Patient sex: F
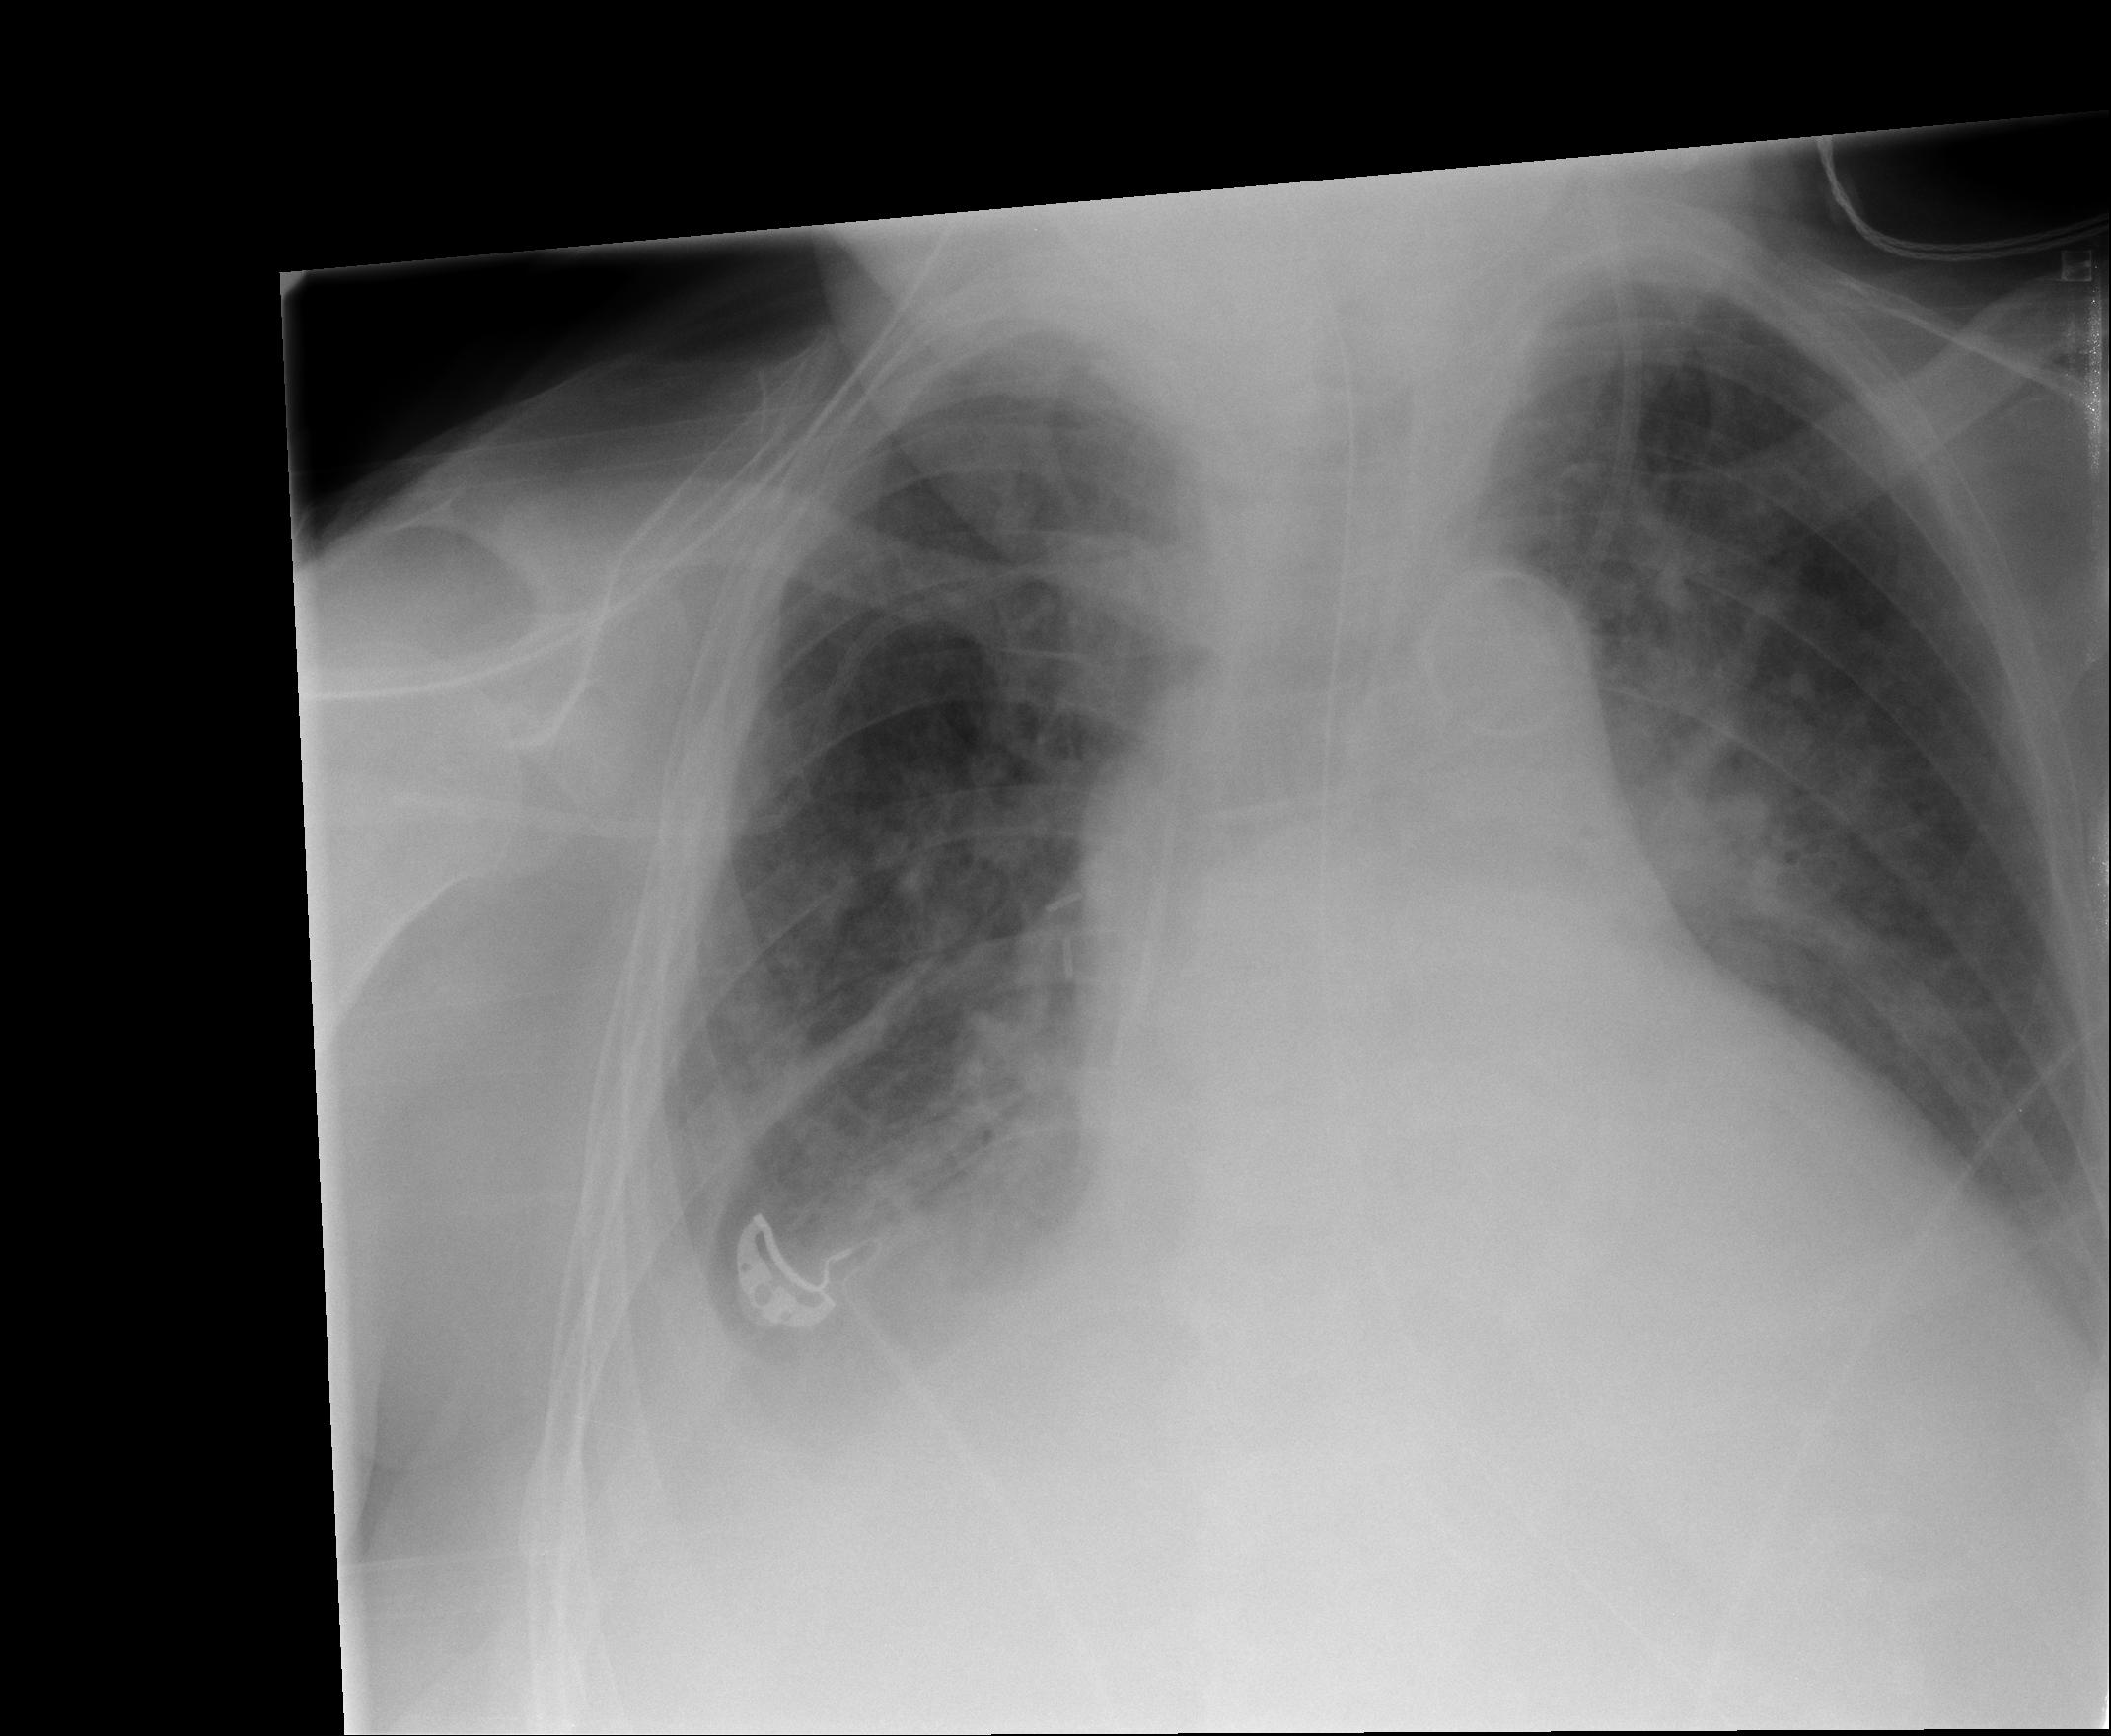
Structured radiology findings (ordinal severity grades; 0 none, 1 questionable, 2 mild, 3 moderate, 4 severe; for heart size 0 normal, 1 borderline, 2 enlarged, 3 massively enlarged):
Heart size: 2
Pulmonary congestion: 3
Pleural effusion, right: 3
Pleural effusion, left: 1
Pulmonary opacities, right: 2
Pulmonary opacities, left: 2
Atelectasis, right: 2
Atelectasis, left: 2